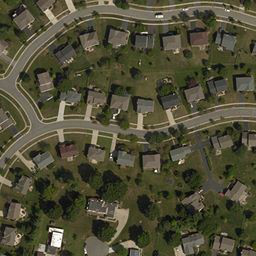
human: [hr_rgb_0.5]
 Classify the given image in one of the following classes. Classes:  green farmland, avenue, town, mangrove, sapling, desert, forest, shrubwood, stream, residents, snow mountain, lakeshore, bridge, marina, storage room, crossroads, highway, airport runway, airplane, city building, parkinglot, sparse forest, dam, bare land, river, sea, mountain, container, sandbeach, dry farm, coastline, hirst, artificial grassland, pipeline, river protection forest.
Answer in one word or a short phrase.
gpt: town